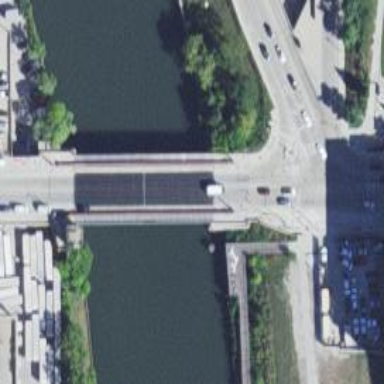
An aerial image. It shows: Movable bascule bridge on footway road.